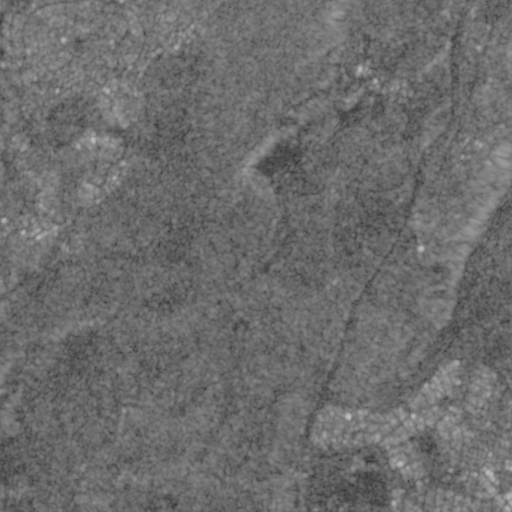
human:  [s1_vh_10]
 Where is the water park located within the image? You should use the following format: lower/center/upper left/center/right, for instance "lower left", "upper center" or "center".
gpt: The water park is located in the lower right of the image.
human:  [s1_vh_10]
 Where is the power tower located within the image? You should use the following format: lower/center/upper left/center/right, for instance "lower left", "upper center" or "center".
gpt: There is no power tower in the image.

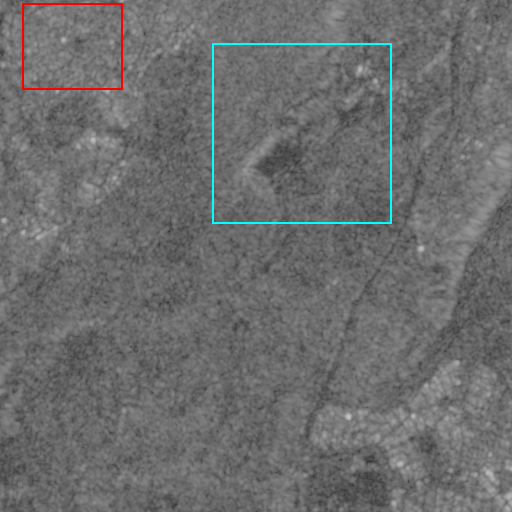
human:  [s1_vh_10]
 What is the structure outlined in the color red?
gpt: The structure outlined in red is a park.
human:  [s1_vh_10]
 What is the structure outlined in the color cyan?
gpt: The structure outlined in cyan is a quarry.
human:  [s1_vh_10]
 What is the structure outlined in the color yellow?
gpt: There is no yellow outline.